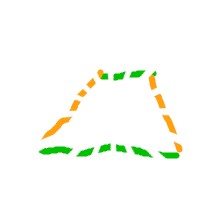
Shape: trapezoid